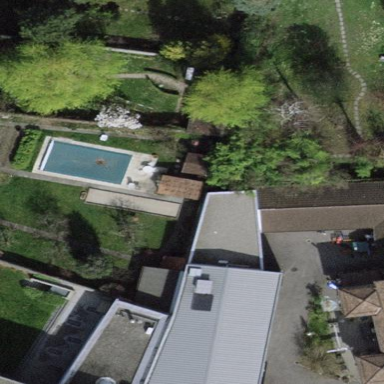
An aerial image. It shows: Garden that is leisure land.